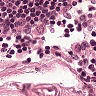
Metastatic tissue present: no